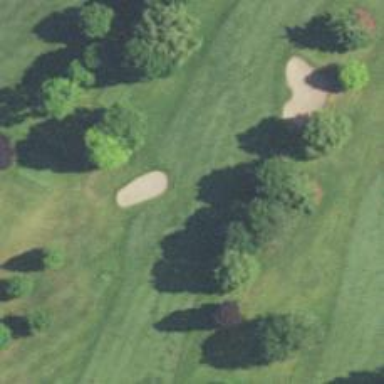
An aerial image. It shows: Golf hole.